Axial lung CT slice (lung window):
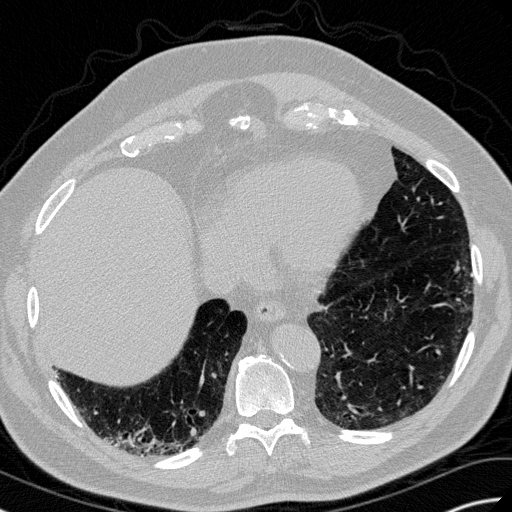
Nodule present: no